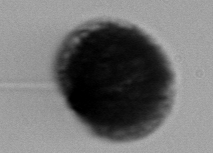
Label: Gonyaulax